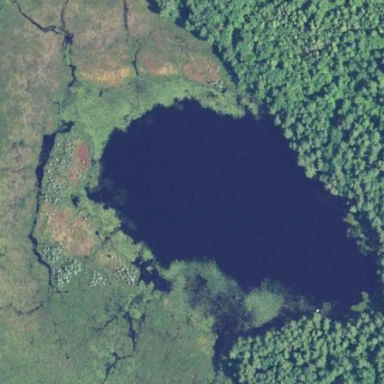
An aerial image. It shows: Serene pond surrounded by nature.